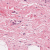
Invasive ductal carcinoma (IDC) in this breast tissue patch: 0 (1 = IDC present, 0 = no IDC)